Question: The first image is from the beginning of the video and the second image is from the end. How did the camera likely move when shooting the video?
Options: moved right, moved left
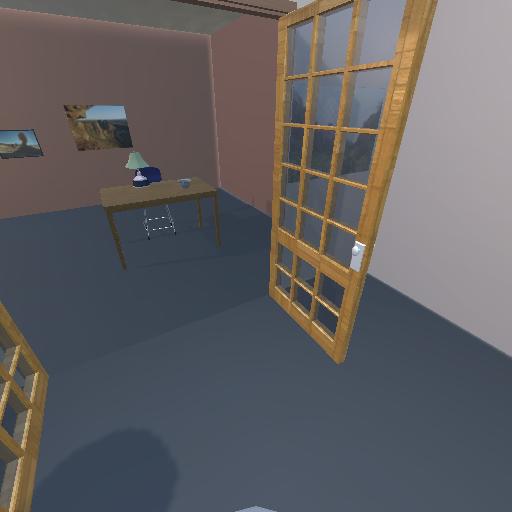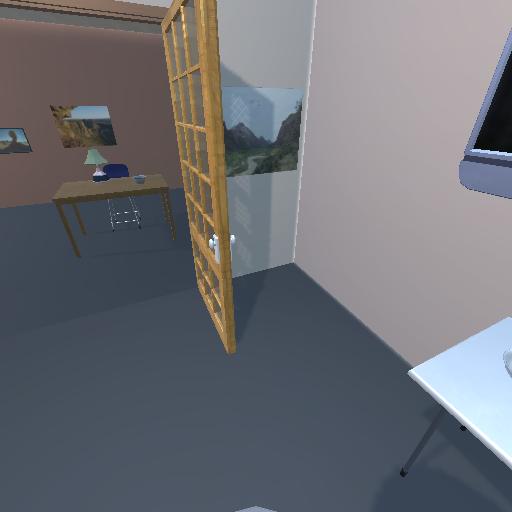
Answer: moved right